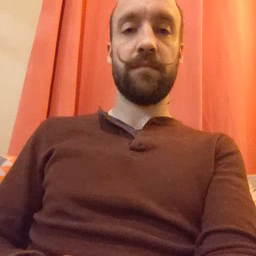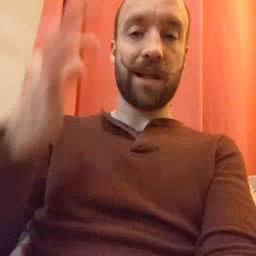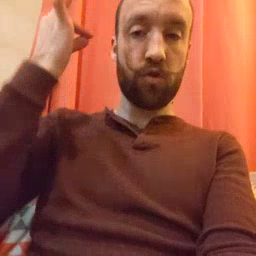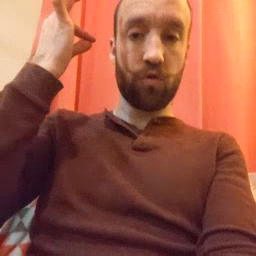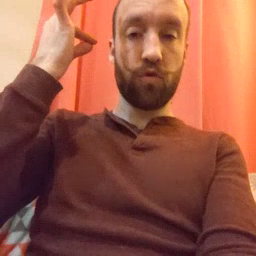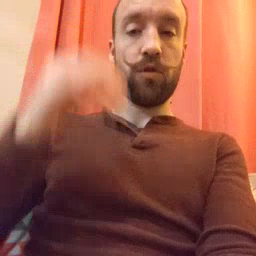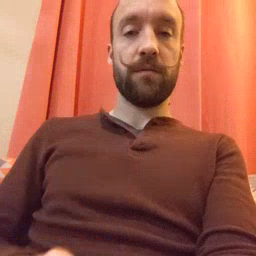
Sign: hair